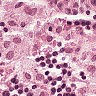
Metastatic tissue present: no